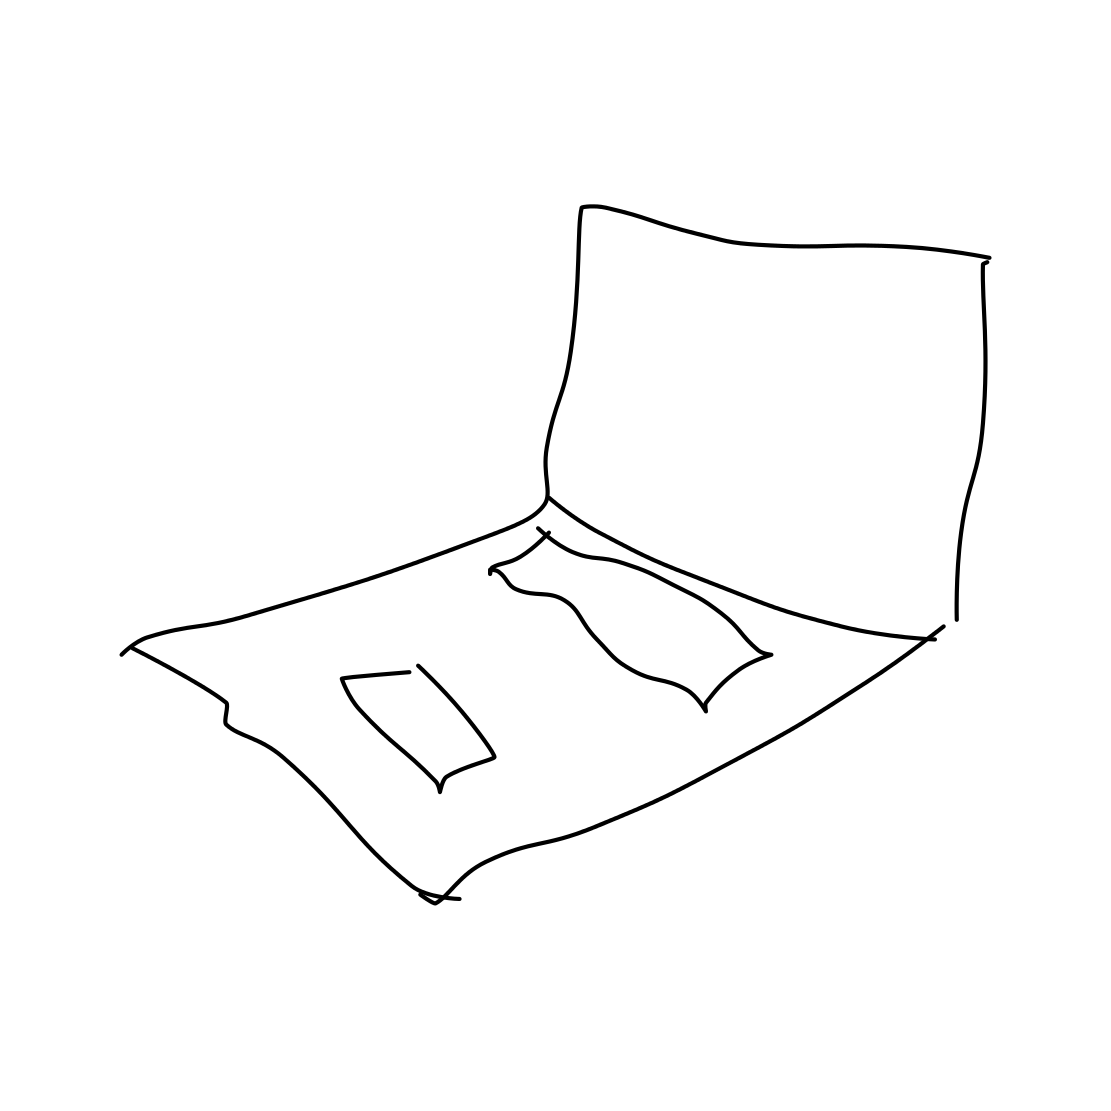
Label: laptop